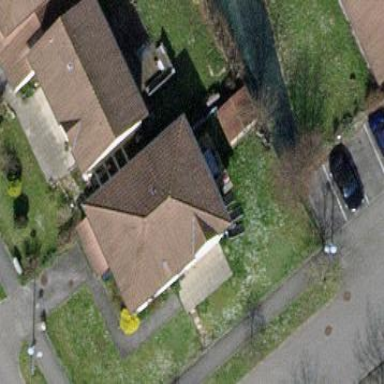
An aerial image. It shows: Detached building with hipped roof shape.